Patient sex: F
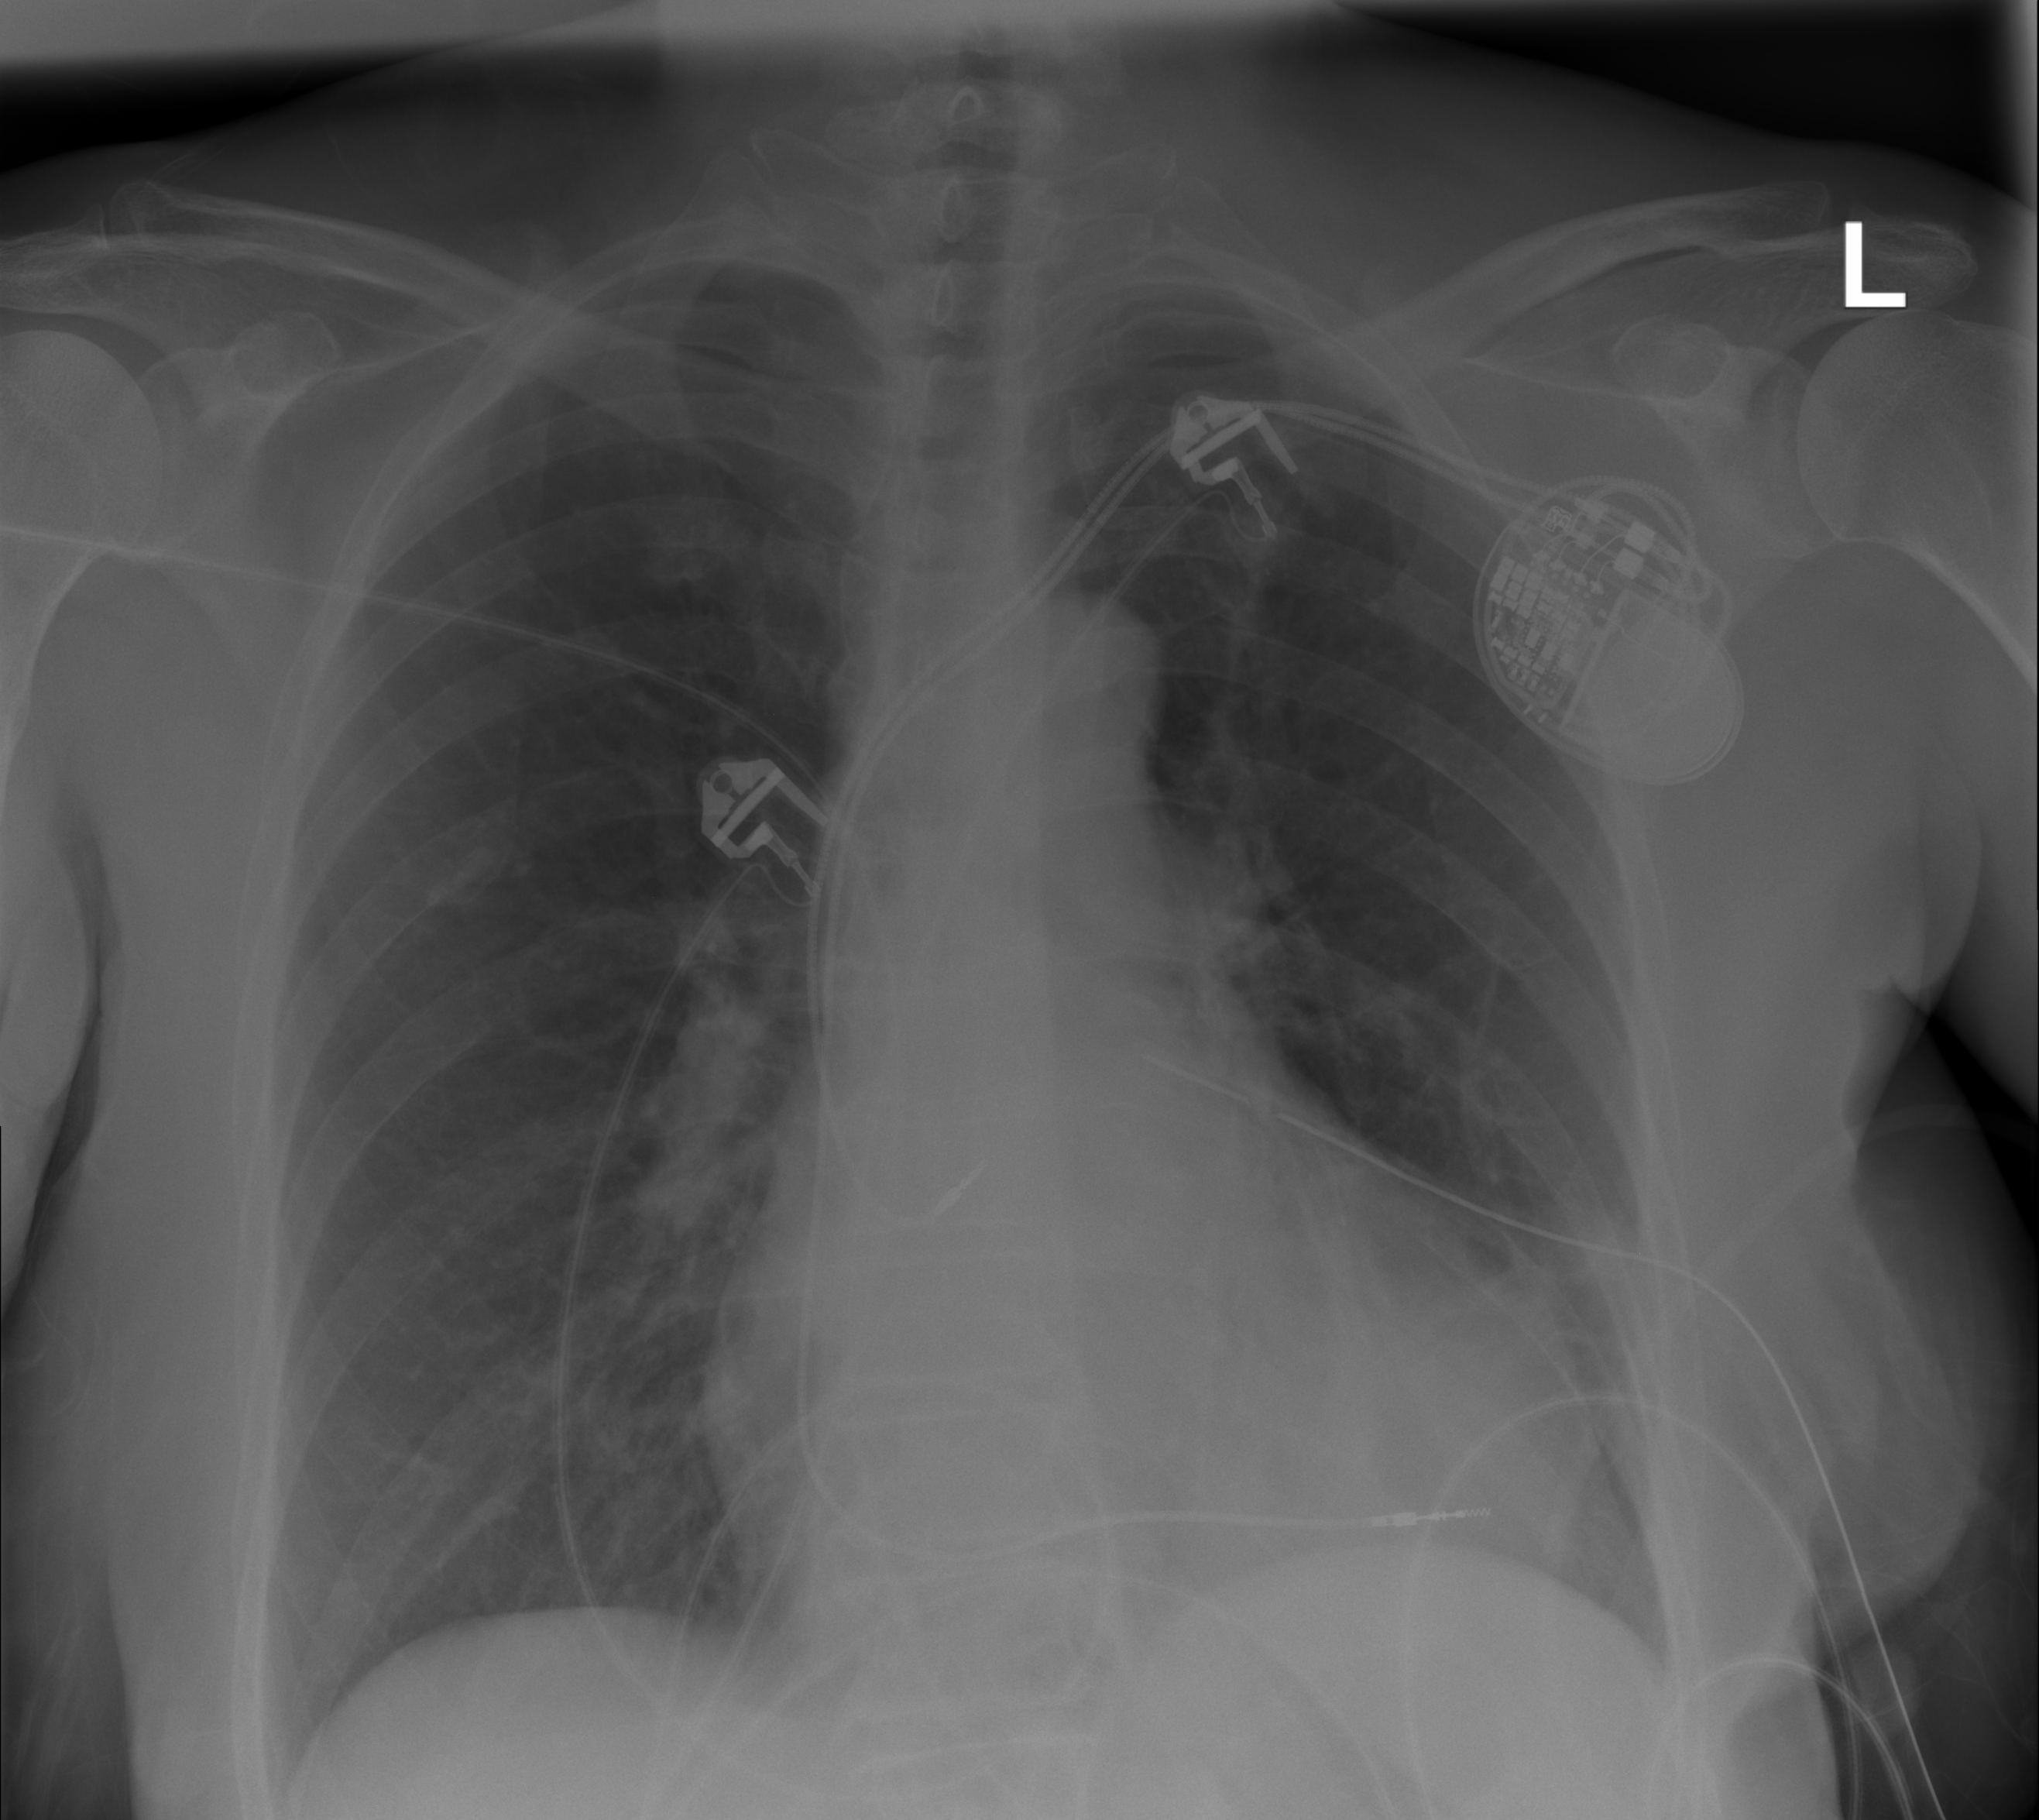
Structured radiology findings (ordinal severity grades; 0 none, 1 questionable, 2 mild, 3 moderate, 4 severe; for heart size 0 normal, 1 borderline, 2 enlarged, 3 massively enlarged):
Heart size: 0
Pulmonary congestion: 0
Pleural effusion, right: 0
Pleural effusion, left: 0
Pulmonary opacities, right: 0
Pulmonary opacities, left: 0
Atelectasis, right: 0
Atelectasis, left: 2